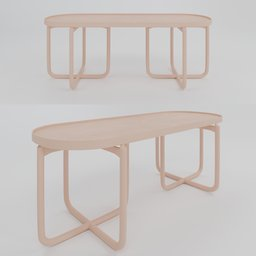
Label: furniture